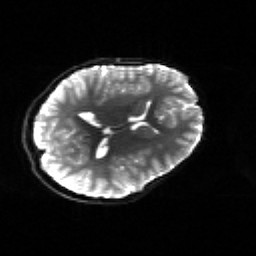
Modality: sbref
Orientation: axial
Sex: female
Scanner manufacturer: siemens
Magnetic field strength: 3 T
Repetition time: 5 s
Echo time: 0.071 s